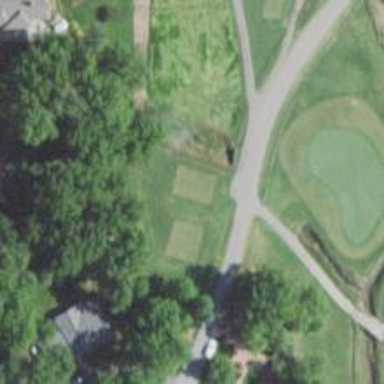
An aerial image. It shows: Golf hole.